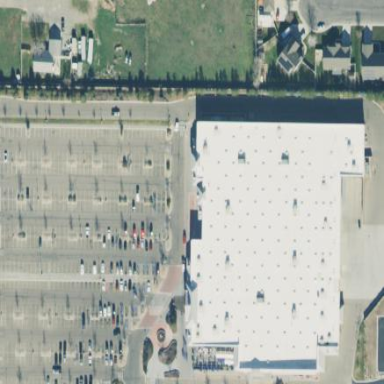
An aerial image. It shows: Building that houses supermarket.